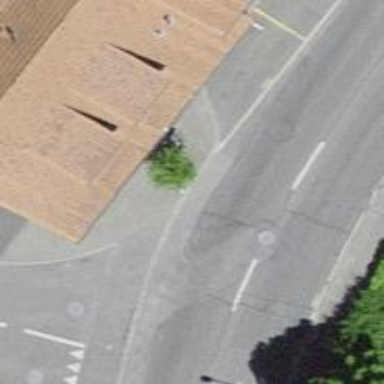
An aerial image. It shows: Post box.